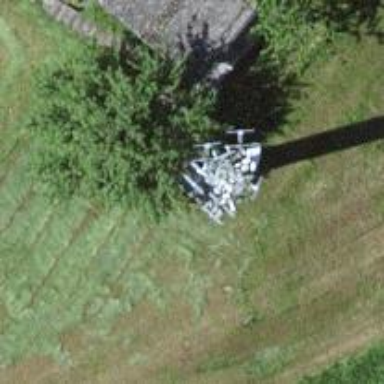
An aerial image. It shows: Communication mast tower.